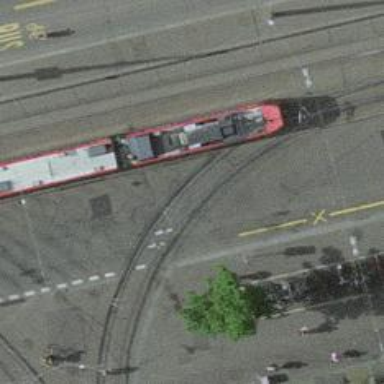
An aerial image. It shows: Tram level crossing on railway.